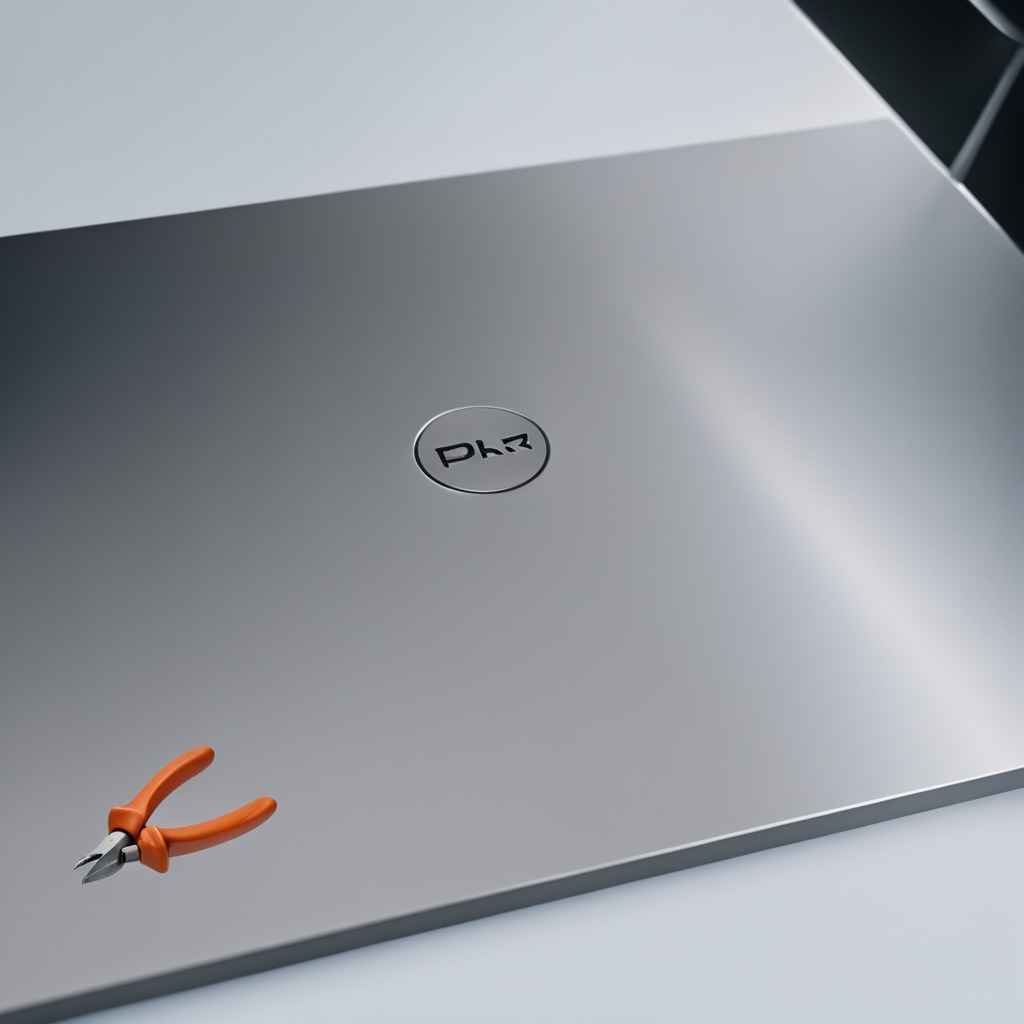
A plier is lying on the stainless steel table.